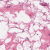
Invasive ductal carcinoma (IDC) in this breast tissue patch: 0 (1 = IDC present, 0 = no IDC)